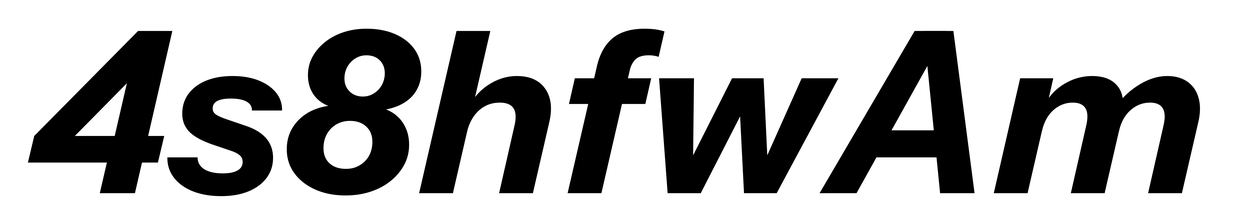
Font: InstrumentSans-Italic_Bold_Italic